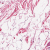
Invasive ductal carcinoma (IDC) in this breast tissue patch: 0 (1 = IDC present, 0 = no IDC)